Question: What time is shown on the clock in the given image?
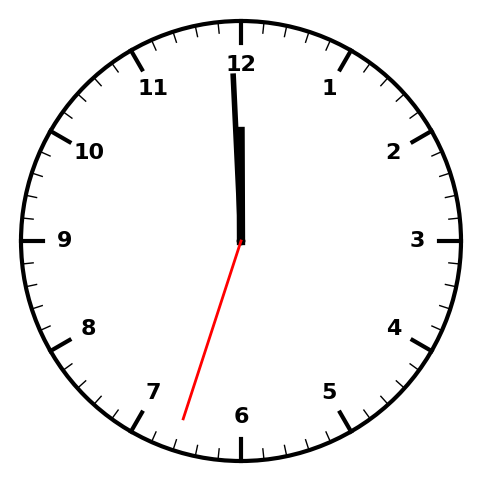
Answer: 11:59:33